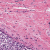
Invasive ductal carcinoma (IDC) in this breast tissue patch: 1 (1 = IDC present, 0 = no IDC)